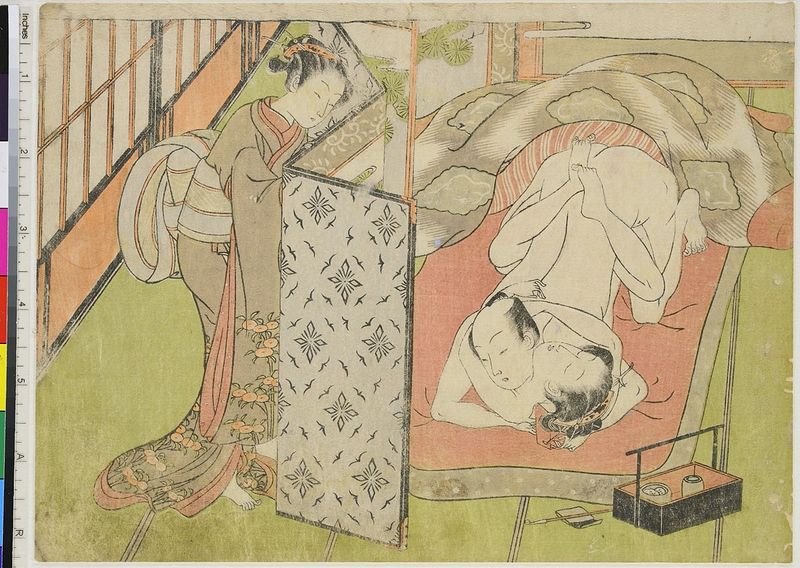
Künstler: Isoda Kory&#x16B;sai
Standort: Hamburg
Institution: Museum für Kunst und Gewerbe Hamburg
Schlagwörter: decke, holzschnitt, japan, paravant, paravent, schlafzimmer, sex, druckgraphik, druckgrafik, liebespaar, konkubine, lust, liebende, zeit, farbholzschnitt, missionar, wandschirm, lauschen, fernost, geschlechtsverkehr, edo, kamasutra, koitus, reproduktionen, druckerzeugnisse, shunga, leidenscahft